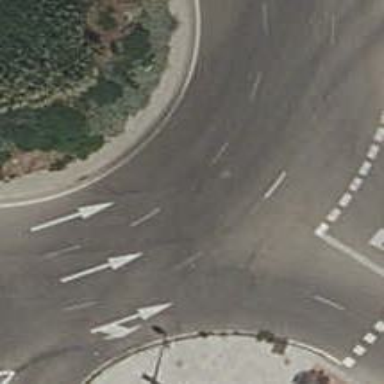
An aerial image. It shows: Residential road that intersects with roundabout.